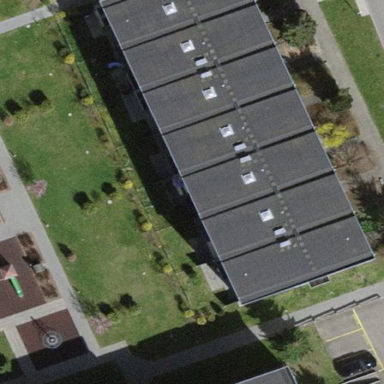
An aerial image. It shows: View of apartment building.